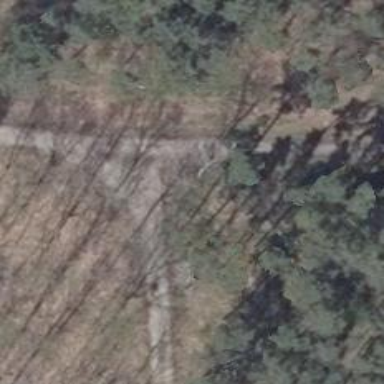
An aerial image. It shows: Gravel track with grade2 quality.